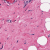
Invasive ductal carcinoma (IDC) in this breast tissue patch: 0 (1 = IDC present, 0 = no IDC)